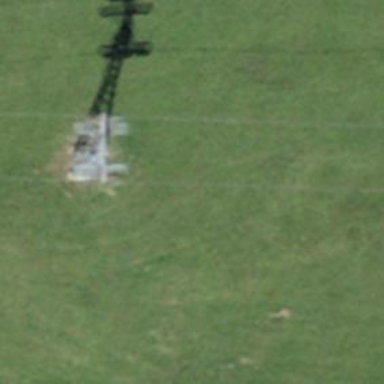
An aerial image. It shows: Pylon for aerialway.